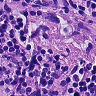
Metastatic tissue present: yes